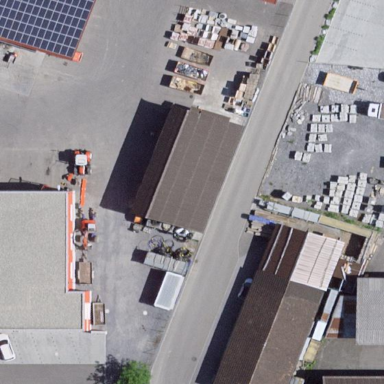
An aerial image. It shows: Warehouse building.